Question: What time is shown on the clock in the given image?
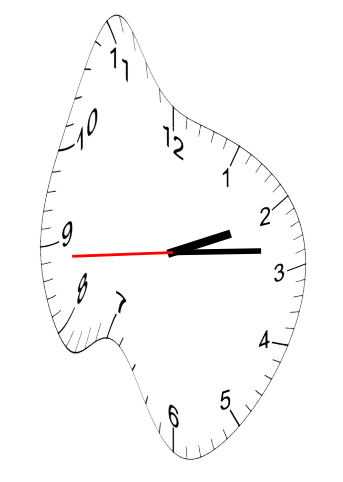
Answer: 02:13:44